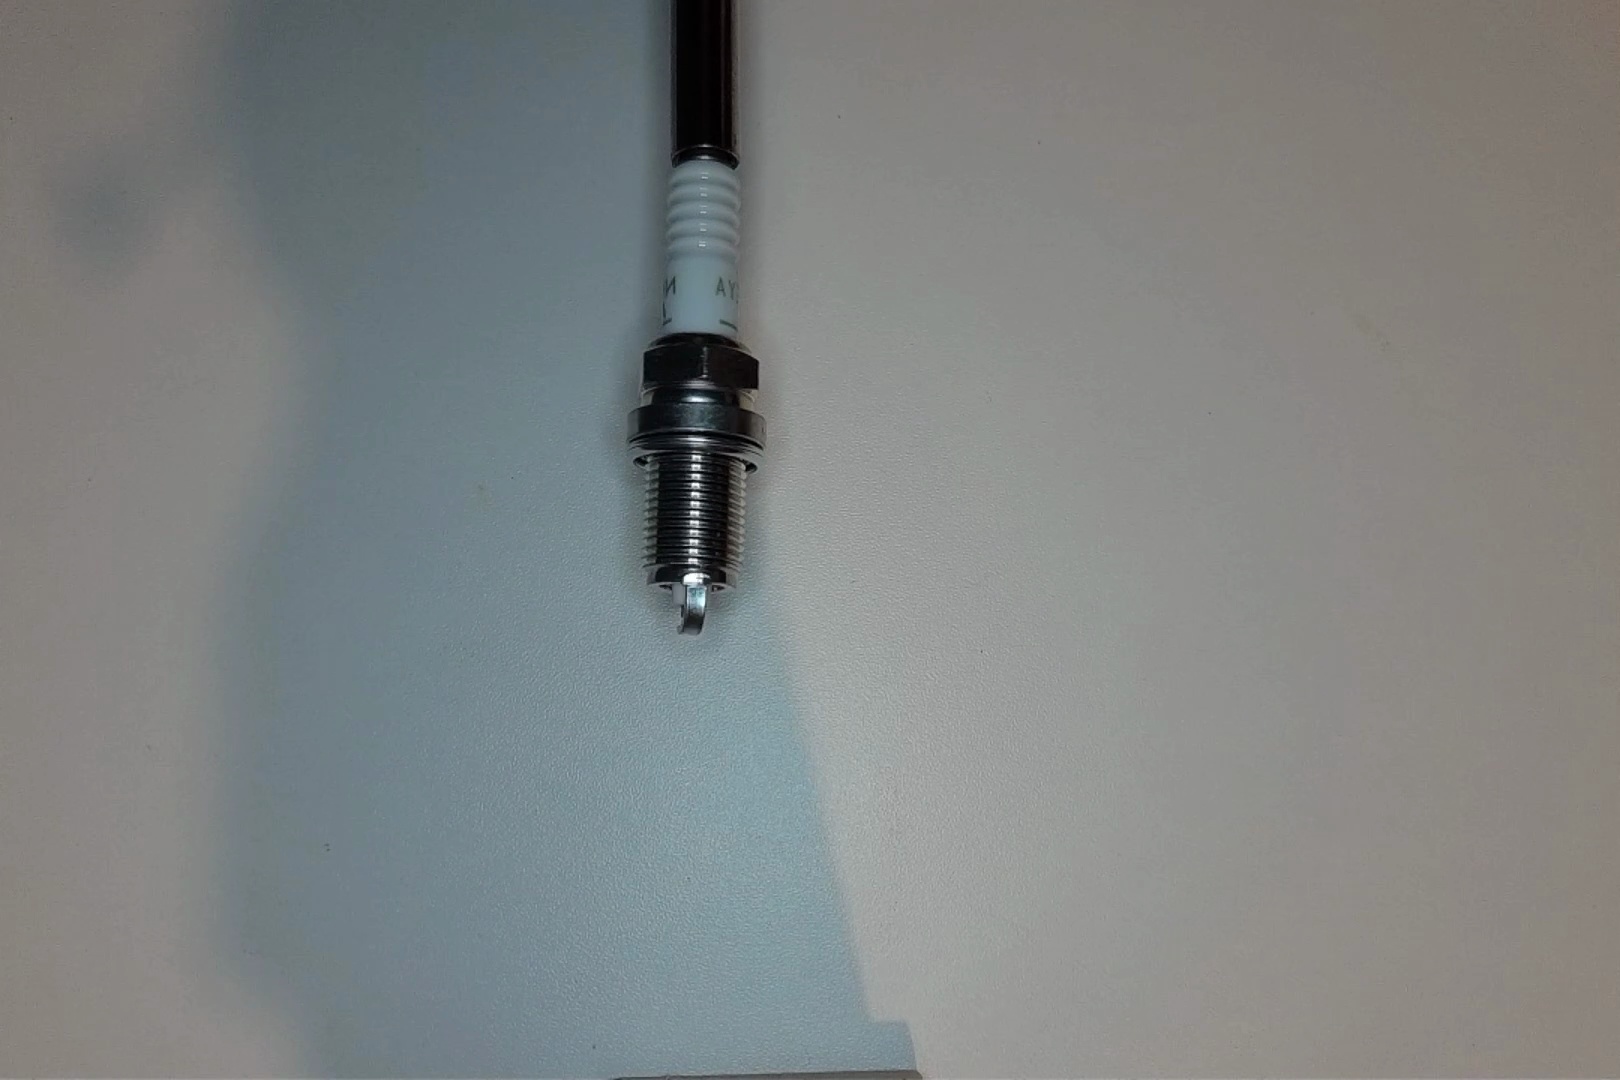
Label: no anomaly